Interaction volume radius: 5 \u00c5
Interaction volume height: 10 \u00c5
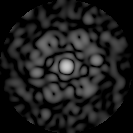
Disorder parameter: 0.7532